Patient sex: M
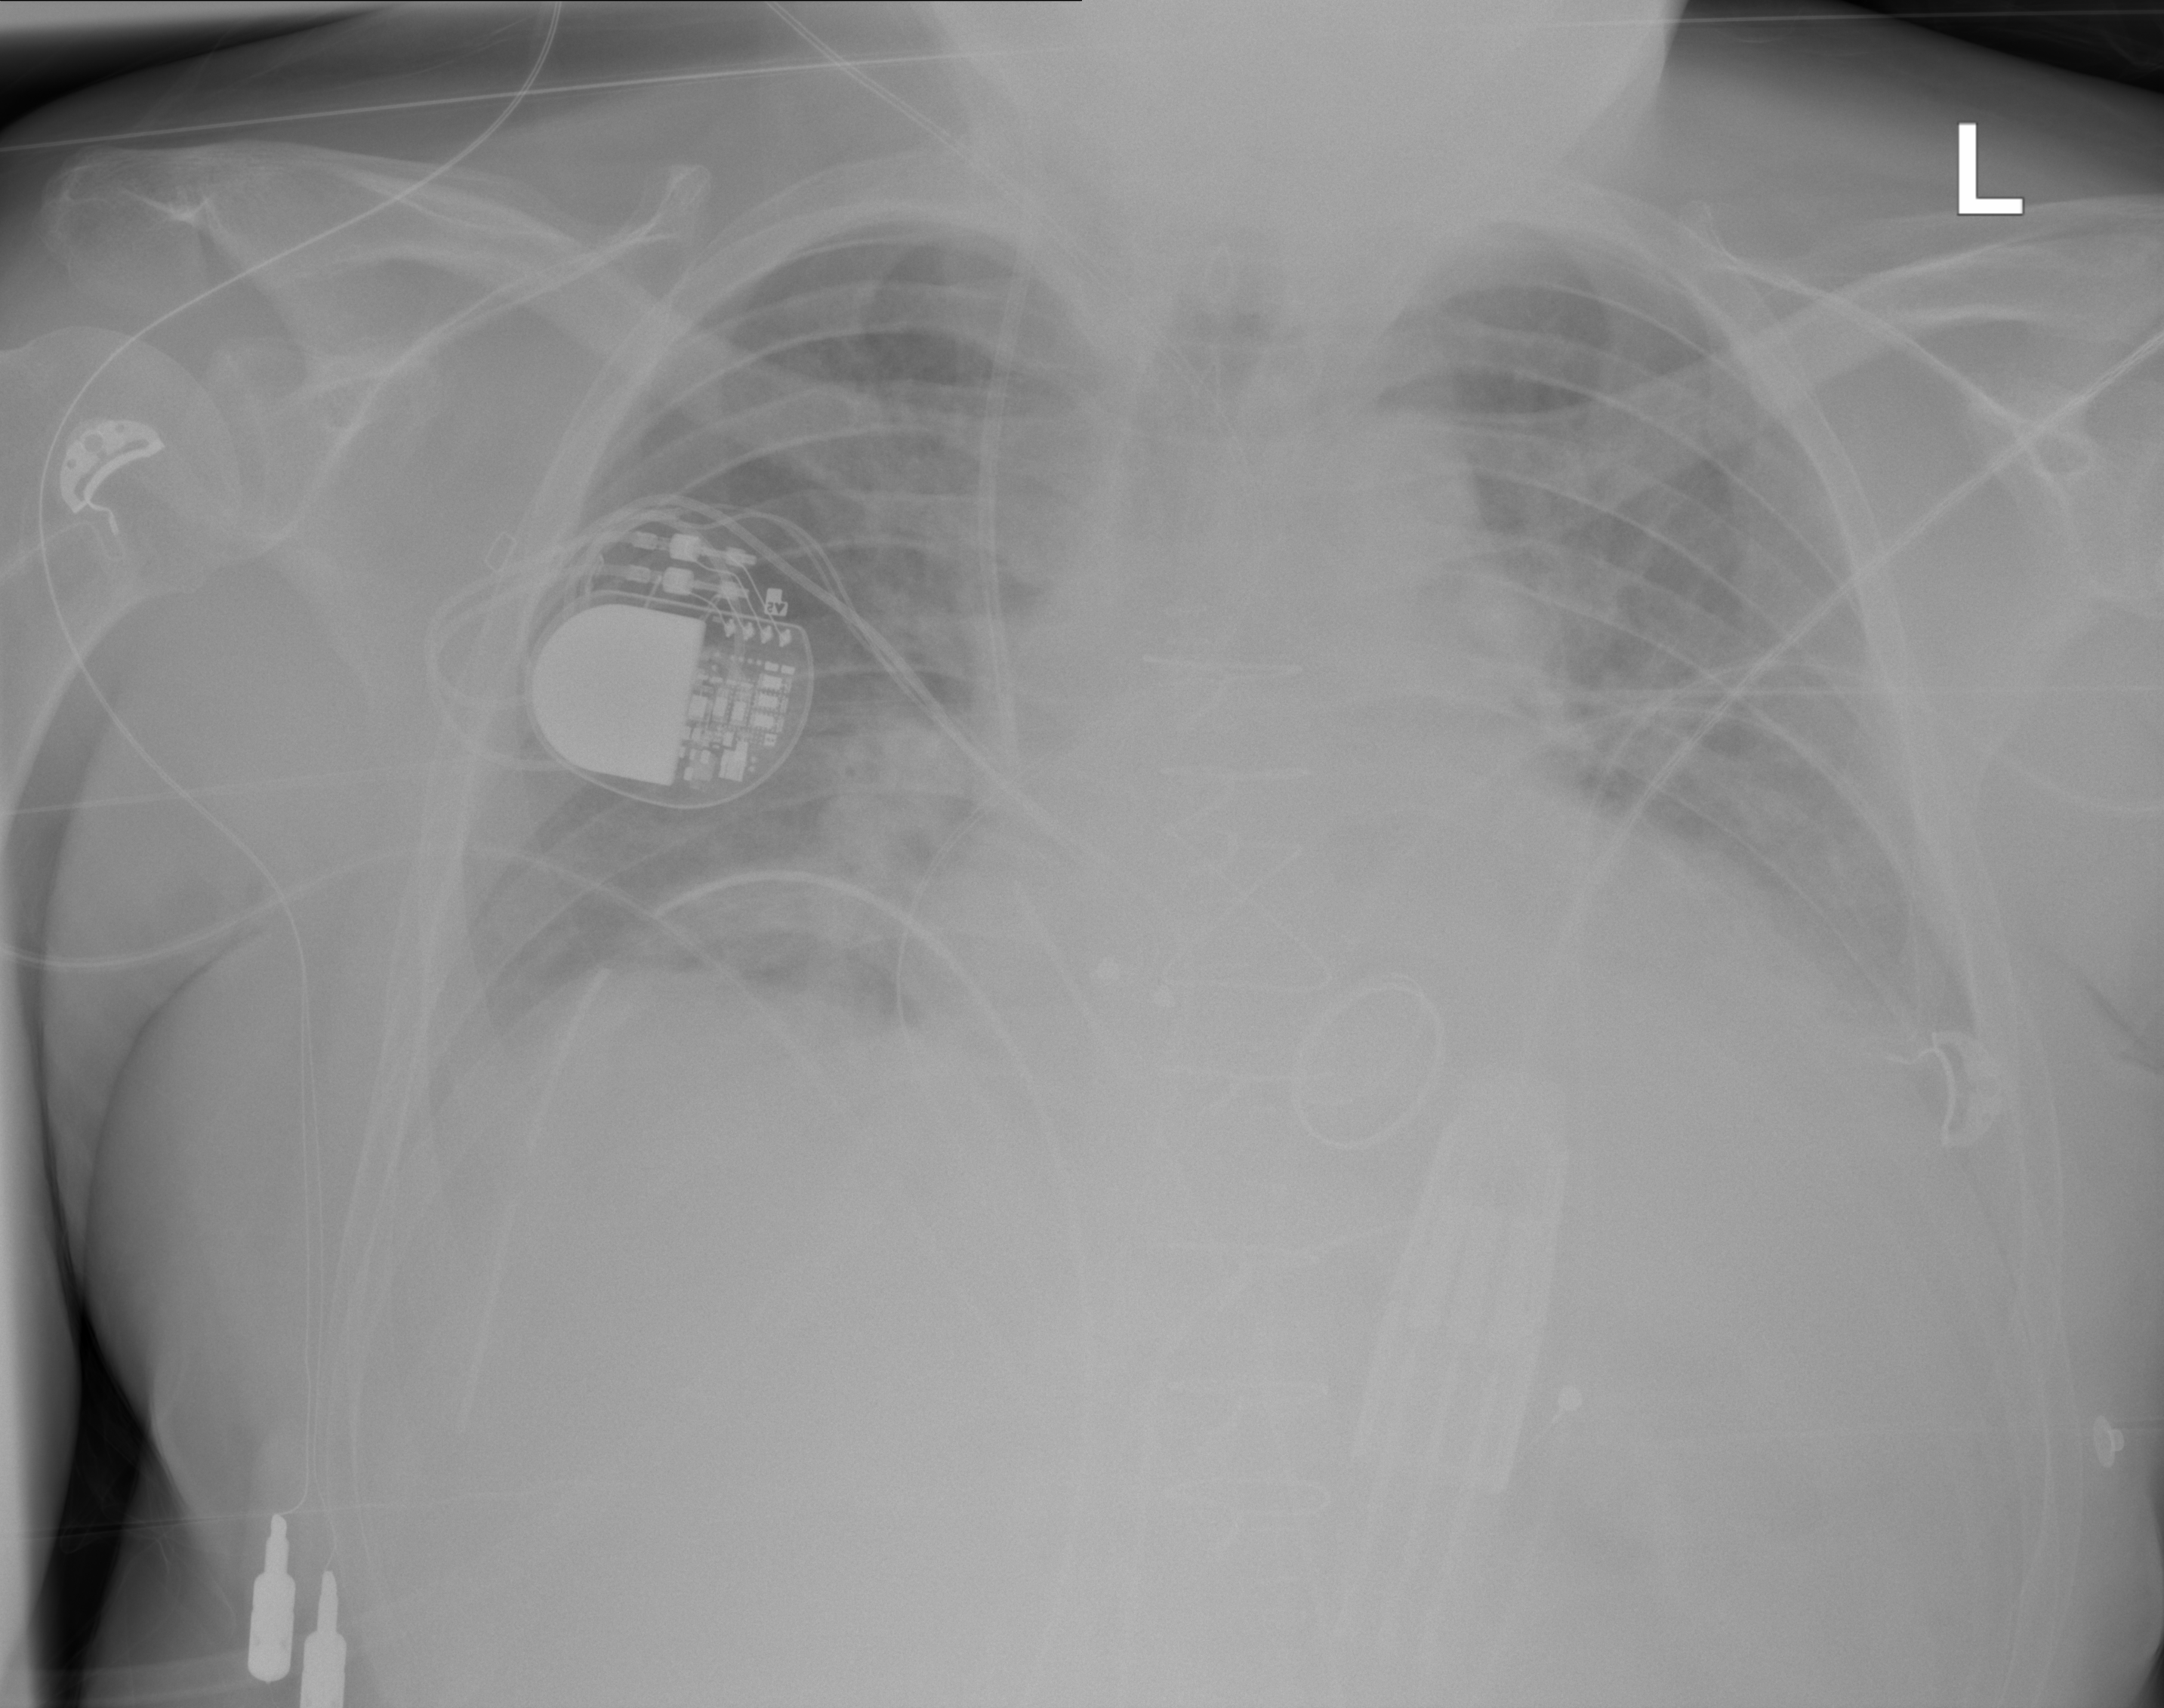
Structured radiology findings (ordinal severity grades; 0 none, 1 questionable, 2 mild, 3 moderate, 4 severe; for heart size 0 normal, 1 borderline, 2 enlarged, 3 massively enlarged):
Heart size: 2
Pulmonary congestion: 2
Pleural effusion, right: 0
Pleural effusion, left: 2
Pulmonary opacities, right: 0
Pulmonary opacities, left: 0
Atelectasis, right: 0
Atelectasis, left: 2